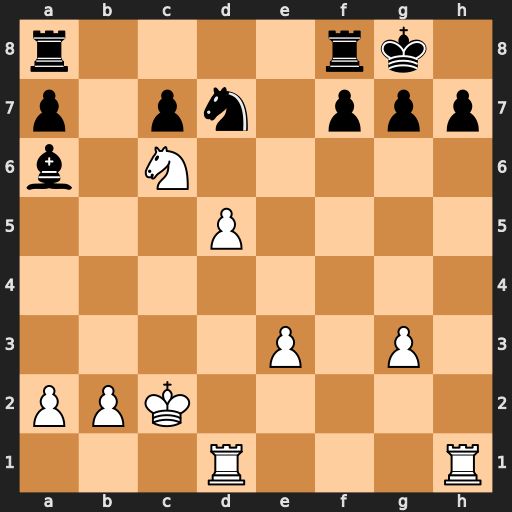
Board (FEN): r4rk1/p1pn1ppp/b1N5/3P4/8/4P1P1/PPK5/3R3R
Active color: w
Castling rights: -
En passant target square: -
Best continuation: Ne7+ Kh8 Rxh7+ Kxh7 Rh1#